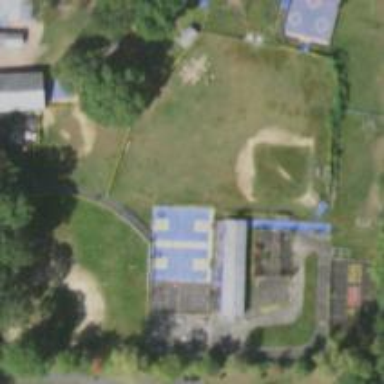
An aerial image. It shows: Baseball pitch for leisure and sports activities.